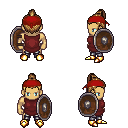
a pixel art fantasy rpg character, male body template, human, tanned skin, maroon tunic, metal pants, blonde short topknot hairstyle, red bandana, gold boots, shield, four views (front, back, left, right), 2x2 character sprite sheet, small pixel art, hard edges, no anti-aliasing